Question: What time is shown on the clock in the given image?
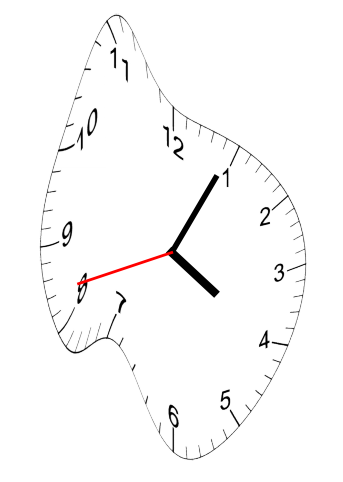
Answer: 04:04:42